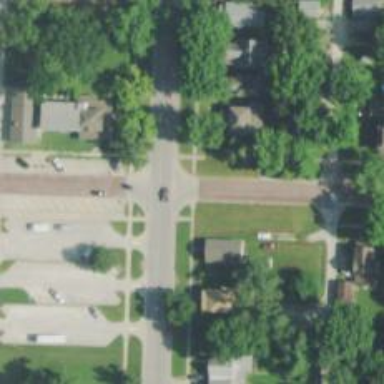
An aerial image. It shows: Unmarked road crossing.